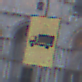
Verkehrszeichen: KFZZulaessigeGesamtmasse3Komma5TOhnePfeilsymbol
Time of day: SunriseSunset
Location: Outdoor (Urban)
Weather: PartlyCloudy
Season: NotSpecified
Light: Natural